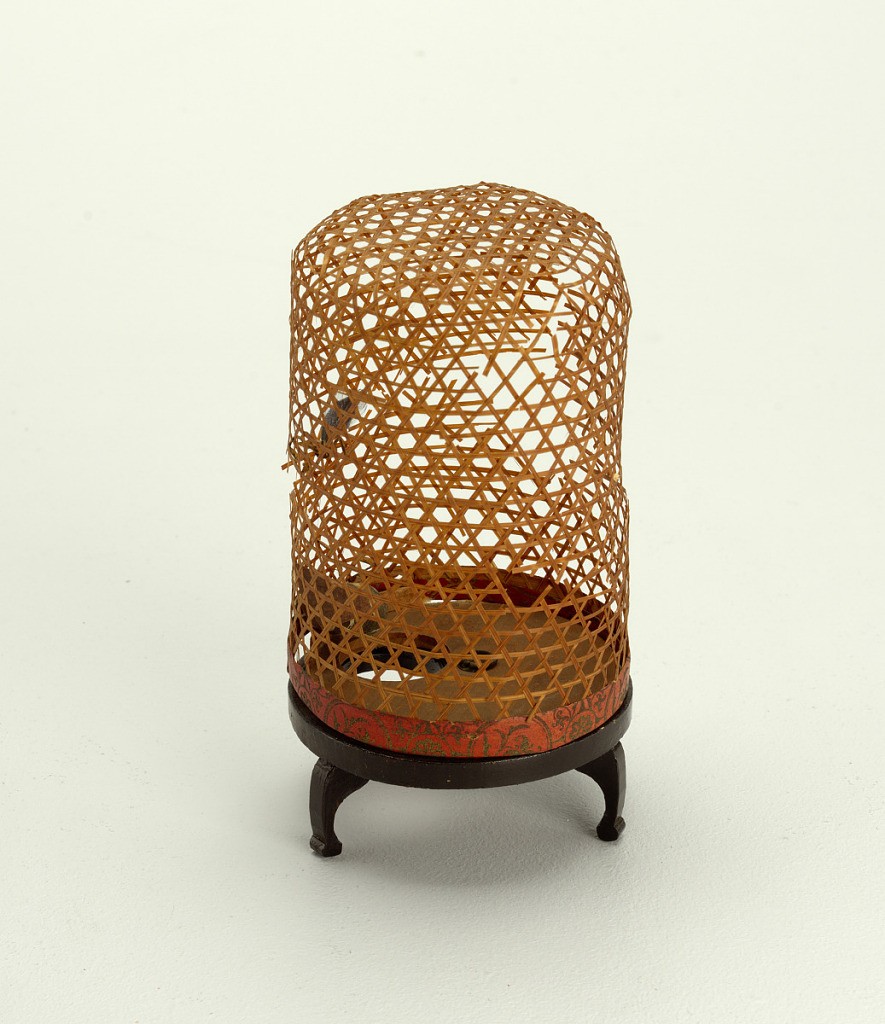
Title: Insect
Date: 19th century
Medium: Woven reed, gilded paper (dome); lacquered wood (base); paper, wire and feather (insects)
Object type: Cage
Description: Grasshopper cage with artificial insect.